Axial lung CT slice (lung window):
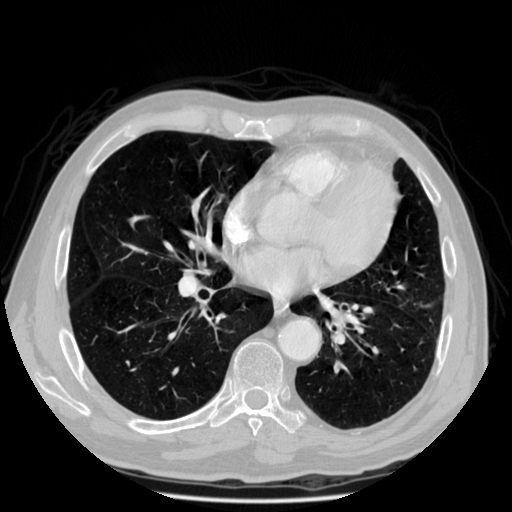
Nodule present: no